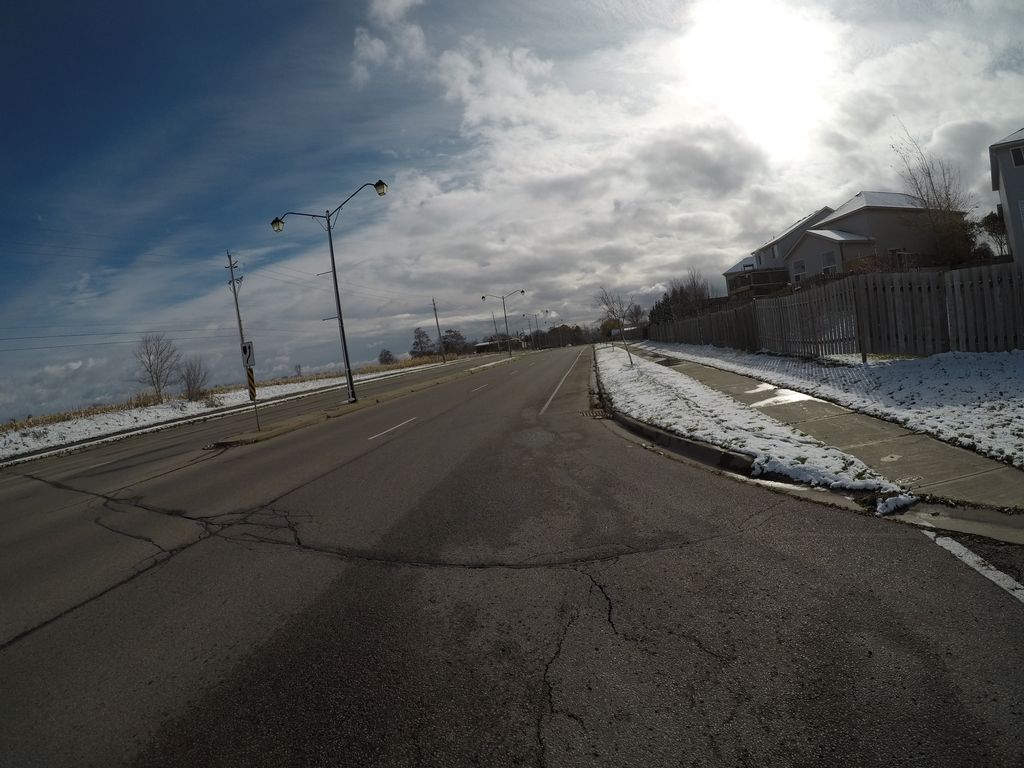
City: kitchener-waterloo